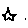
Label: star